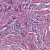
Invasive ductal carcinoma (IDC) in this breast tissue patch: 1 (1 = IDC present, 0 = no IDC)